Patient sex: M
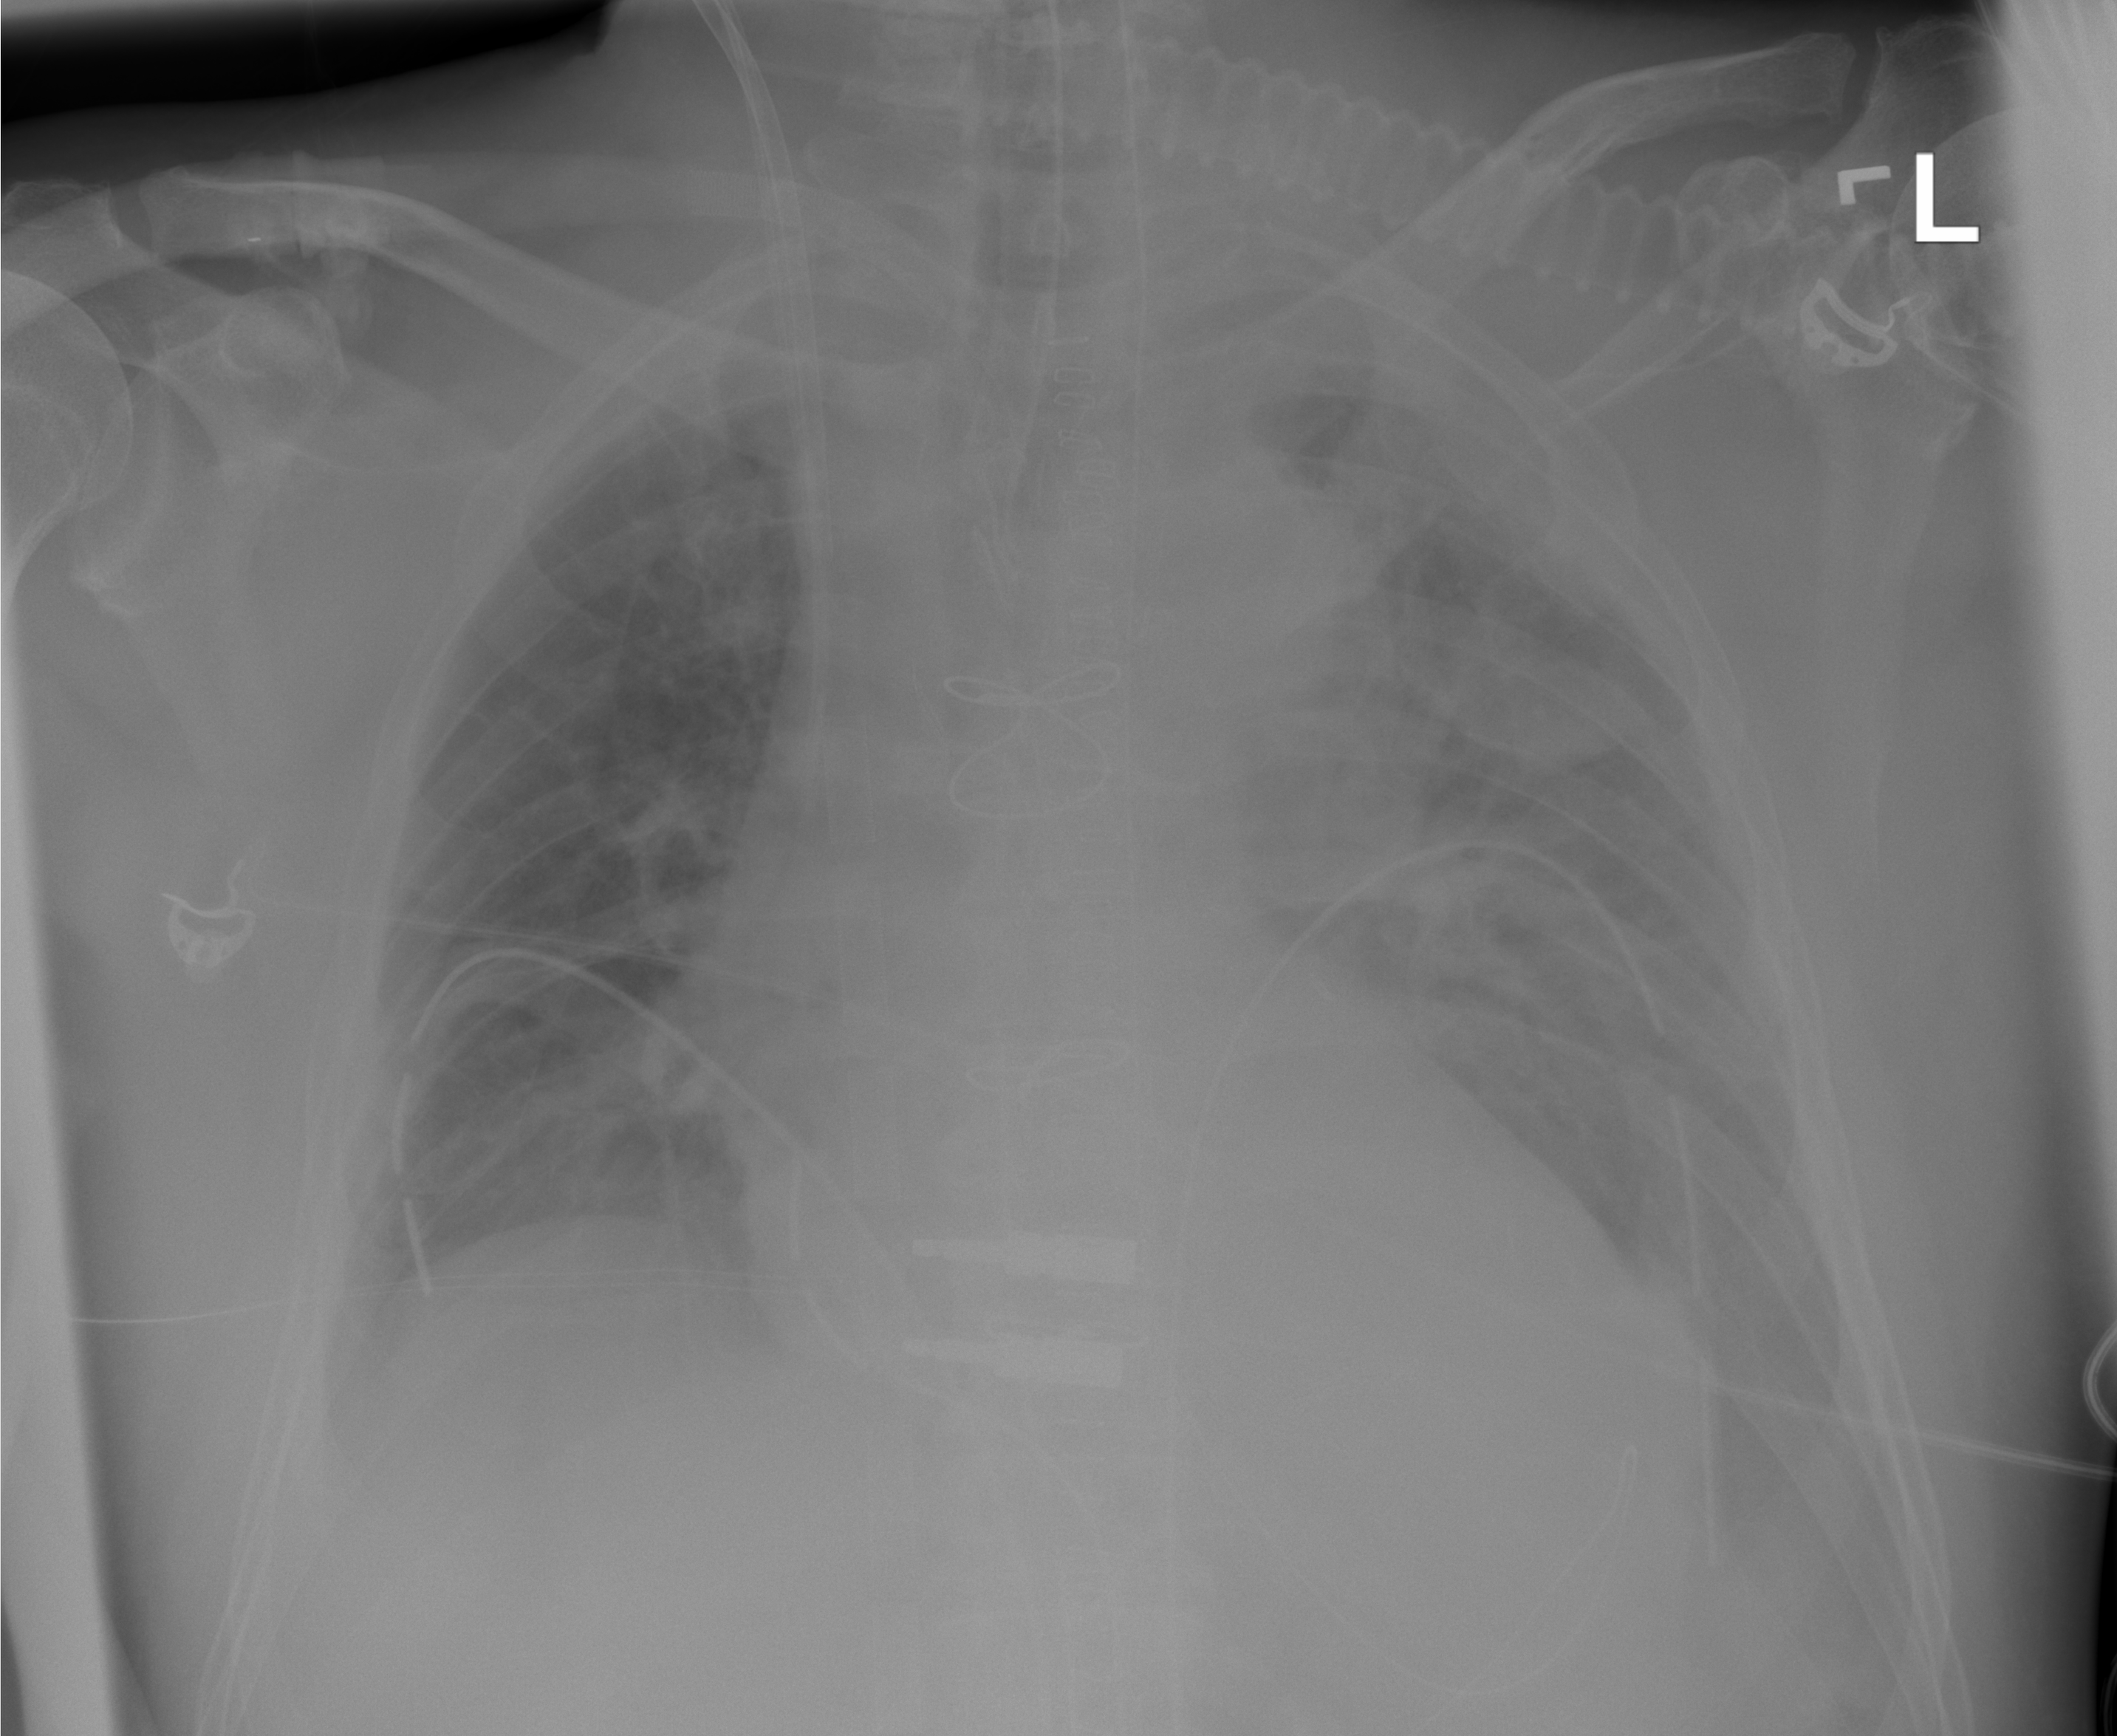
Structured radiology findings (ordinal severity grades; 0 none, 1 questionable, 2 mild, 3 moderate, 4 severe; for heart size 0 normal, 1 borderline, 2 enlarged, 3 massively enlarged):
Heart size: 0
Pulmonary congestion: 0
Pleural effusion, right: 0
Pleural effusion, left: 0
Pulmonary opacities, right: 0
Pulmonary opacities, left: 0
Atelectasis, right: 0
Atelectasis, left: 3